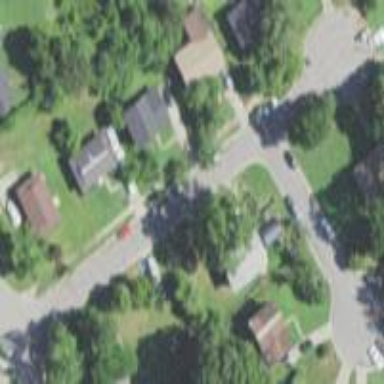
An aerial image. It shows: Asphalt road in residential area.